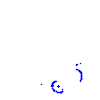
Particle: kaon